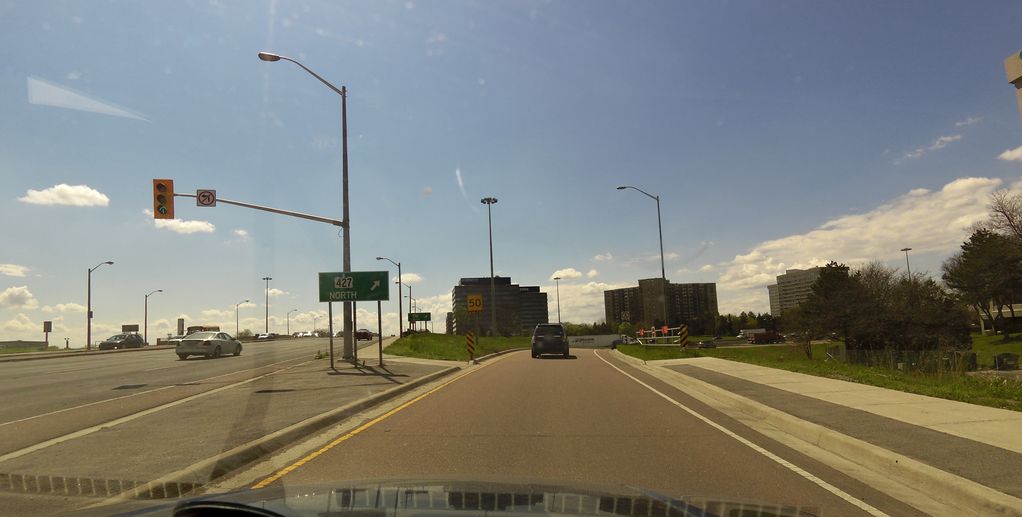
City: toronto